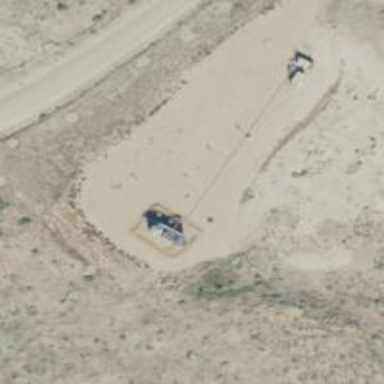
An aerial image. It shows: Petroleum well.